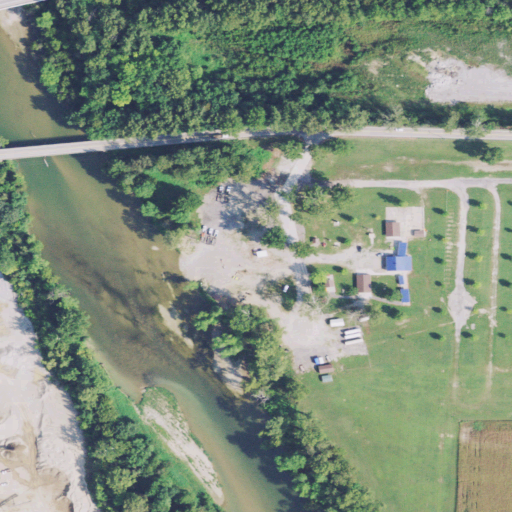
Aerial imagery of beach in Ohio named Long Island Beach containing deciduous forest, open water, pasture, barren land, cultivated crops, woody wetlands, open development, medium intensity development, low intensity development, mixed forest, herbaceous wetlands, high intensity development, and grassland